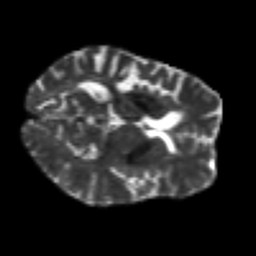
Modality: T2w
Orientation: axial
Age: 46
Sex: male
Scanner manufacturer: siemens
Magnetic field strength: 3 T
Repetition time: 7.3 s
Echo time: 0.087 s